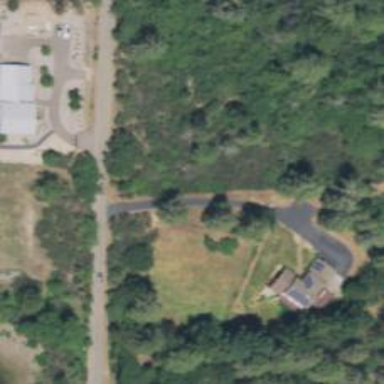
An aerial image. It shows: Driveway.